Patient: sex M, age 68
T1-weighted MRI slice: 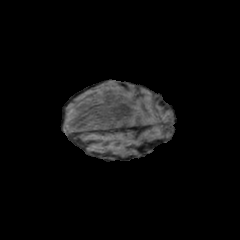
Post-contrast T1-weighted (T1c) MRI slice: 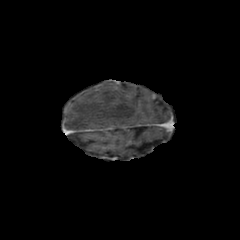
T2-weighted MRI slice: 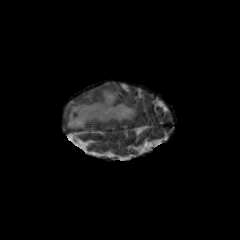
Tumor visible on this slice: yes
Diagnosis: Glioblastoma, IDH-wildtype
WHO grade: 4